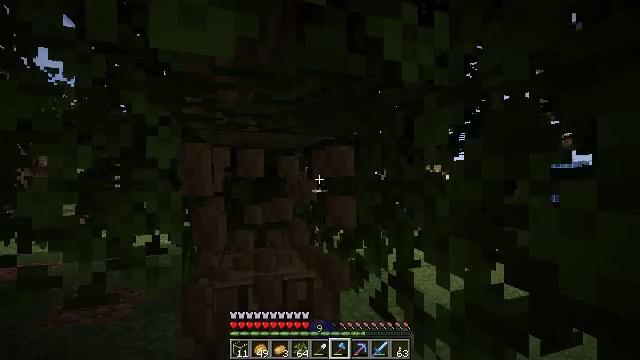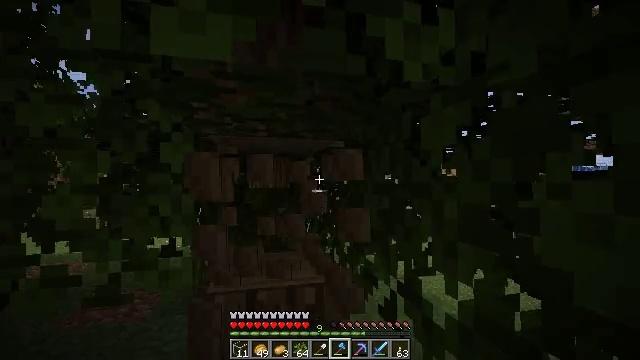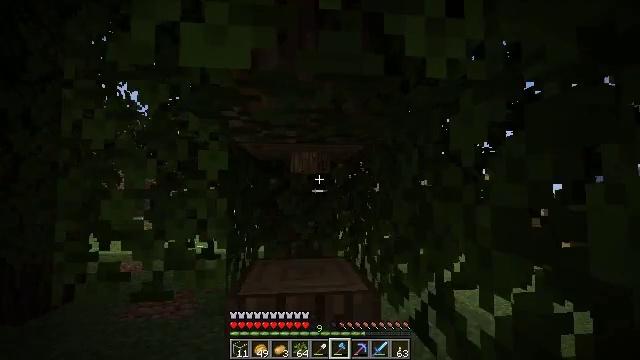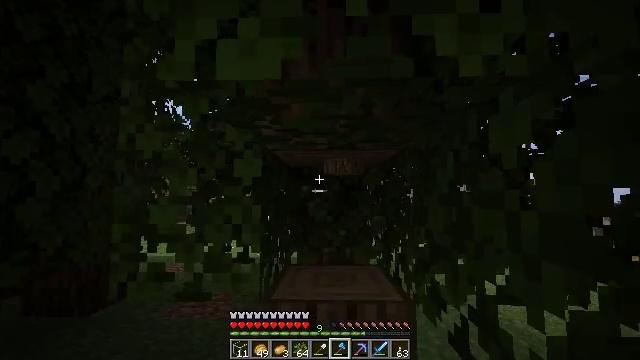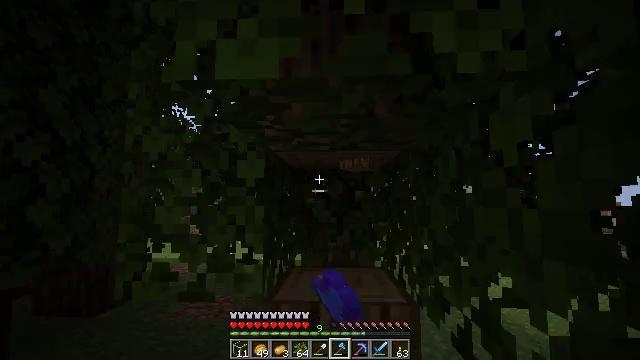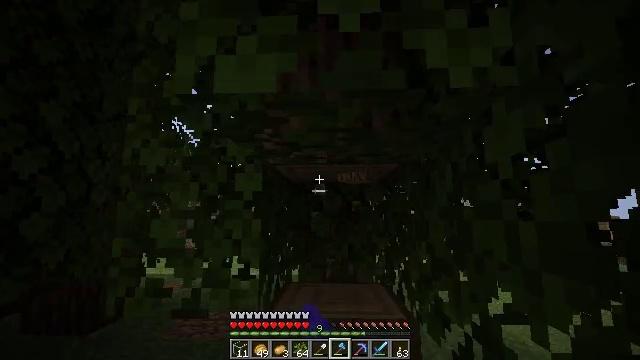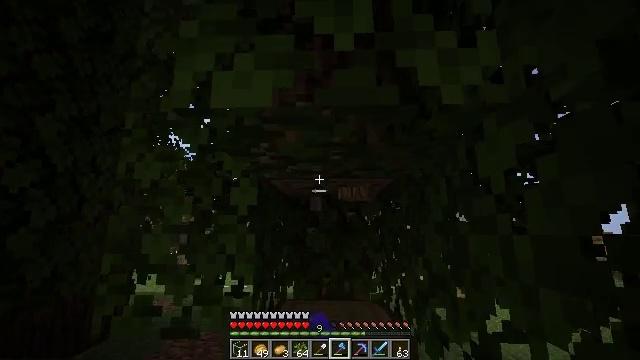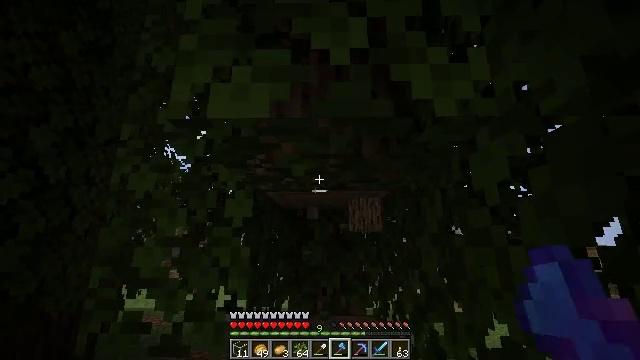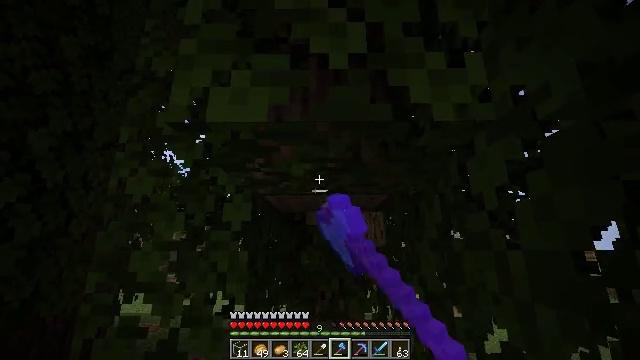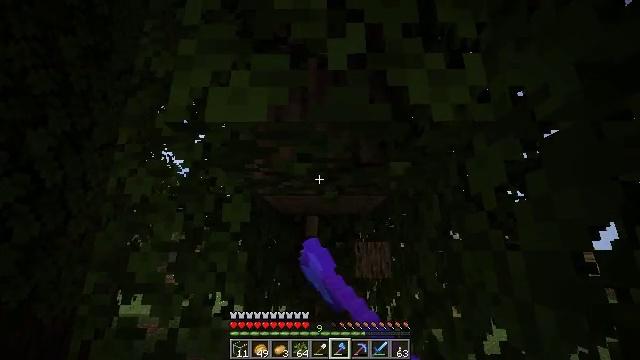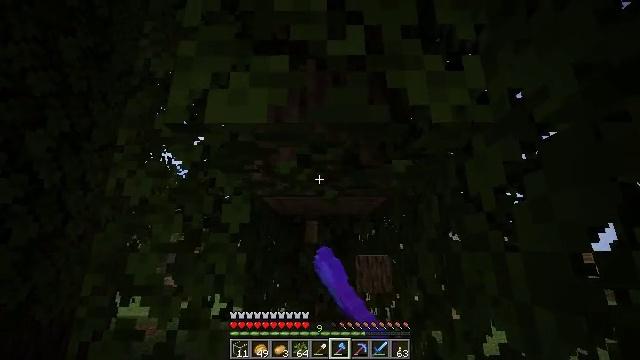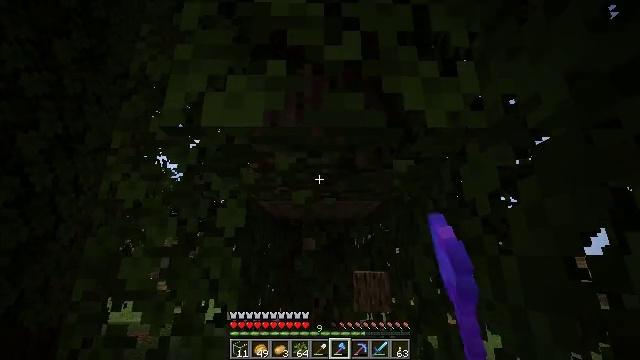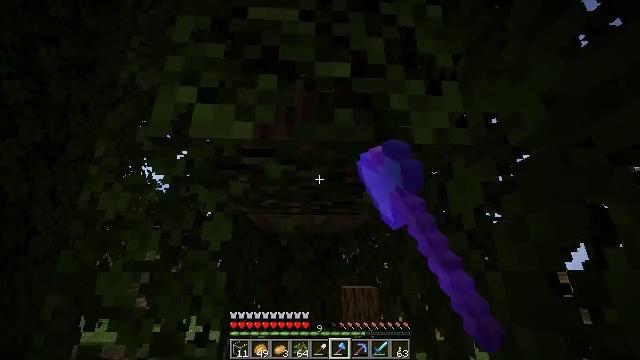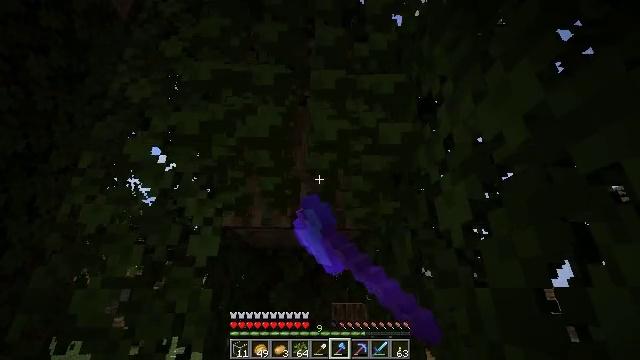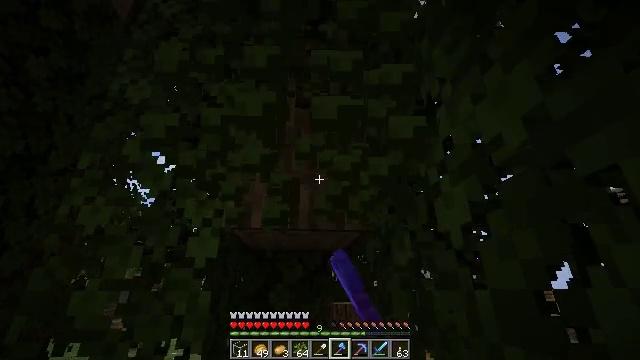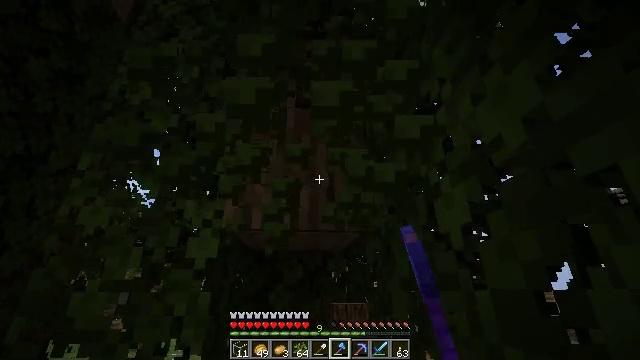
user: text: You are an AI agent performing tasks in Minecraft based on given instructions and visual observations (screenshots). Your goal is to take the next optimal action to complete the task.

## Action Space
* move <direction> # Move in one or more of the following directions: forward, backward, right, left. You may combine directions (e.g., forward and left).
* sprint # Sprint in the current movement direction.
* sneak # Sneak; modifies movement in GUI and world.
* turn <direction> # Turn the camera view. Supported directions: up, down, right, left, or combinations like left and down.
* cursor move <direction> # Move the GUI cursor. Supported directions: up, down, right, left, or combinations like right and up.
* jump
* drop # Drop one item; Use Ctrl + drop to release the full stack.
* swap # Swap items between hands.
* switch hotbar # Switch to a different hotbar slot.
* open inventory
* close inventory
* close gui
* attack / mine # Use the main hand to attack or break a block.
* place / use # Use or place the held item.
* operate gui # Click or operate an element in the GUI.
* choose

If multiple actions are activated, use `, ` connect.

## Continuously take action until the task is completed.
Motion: motion action
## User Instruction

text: Gather oak leaves by attacking.
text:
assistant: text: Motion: turn left and up, attack / mine
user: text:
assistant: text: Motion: turn left and up, attack / mine
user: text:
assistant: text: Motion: turn left and up, attack / mine
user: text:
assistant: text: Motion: turn left, attack / mine
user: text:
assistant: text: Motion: turn up, attack / mine
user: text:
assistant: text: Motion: turn up, attack / mine
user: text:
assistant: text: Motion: turn up, attack / mine
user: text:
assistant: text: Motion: attack / mine
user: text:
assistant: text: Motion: attack / mine
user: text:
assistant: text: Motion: attack / mine
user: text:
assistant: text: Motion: attack / mine
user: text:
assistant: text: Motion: turn right and up, attack / mine
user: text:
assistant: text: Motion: turn right and up, attack / mine
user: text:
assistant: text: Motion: attack / mine
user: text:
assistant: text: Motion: attack / mine
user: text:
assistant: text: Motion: attack / mine
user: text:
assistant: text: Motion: attack / mine
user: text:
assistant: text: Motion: attack / mine